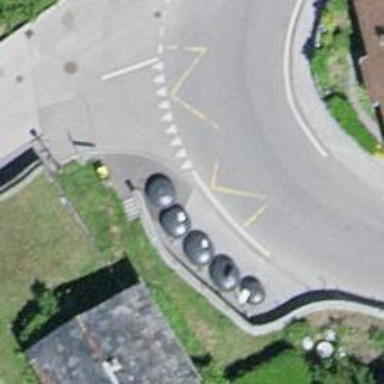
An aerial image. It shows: Bus stop with platform for public transport.